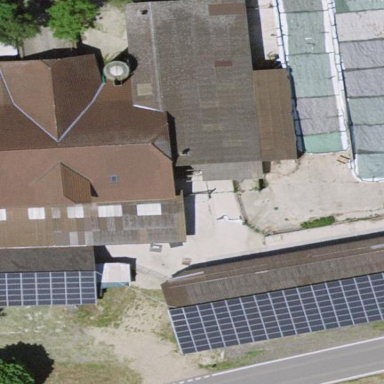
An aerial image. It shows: Barn.